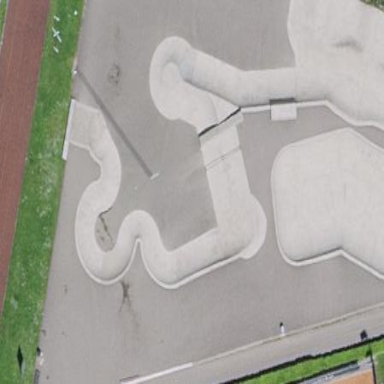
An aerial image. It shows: Park with facilities for skating.